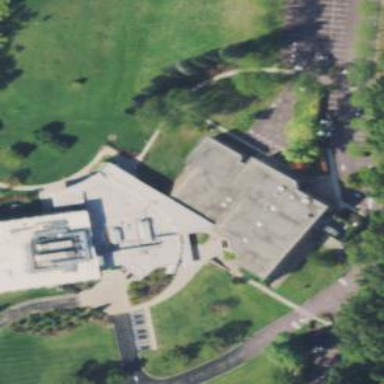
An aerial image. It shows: College building.